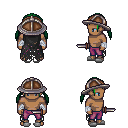
a pixel art fantasy rpg character, male body template, human, dark skin, black tattered cape, magenta pants, green twin-tailed hairstyle, chain helm, white cloth bandages, white slippers, dagger, four views (front, back, left, right), 2x2 character sprite sheet, small pixel art, hard edges, no anti-aliasing